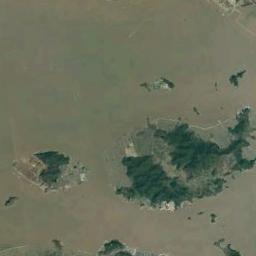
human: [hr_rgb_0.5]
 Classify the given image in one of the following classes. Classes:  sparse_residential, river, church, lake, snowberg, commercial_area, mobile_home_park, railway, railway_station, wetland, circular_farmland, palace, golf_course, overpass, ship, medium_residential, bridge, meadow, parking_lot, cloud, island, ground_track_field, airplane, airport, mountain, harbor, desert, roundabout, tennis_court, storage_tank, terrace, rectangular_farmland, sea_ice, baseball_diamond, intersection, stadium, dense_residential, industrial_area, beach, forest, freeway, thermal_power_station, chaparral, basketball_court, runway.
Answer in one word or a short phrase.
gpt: island